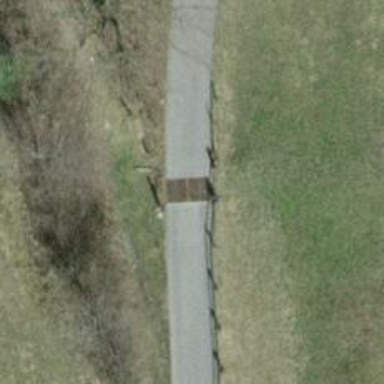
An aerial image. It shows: Cattle grid barrier.